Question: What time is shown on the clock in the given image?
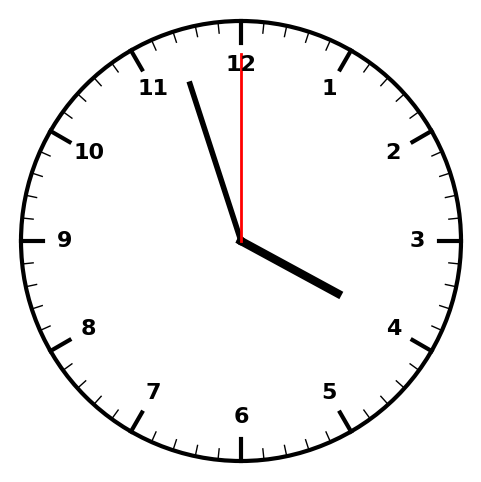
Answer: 03:57:00